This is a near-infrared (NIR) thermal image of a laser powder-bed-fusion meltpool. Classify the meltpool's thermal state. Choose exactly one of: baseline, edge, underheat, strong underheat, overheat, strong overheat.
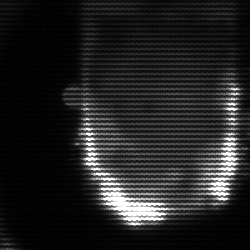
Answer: baseline